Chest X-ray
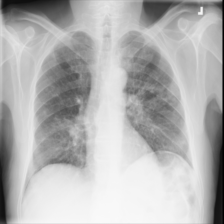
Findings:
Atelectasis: negative
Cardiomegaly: negative
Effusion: negative
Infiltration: negative
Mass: negative
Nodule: positive
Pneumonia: positive
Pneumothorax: negative
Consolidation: negative
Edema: negative
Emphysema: negative
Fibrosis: negative
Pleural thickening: negative
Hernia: negative